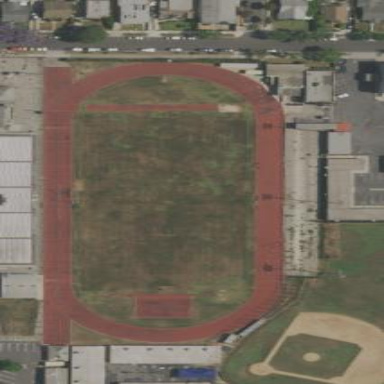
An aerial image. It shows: American football pitch for leisure and sport activities.